Field crop: tomato
Growth stage: 2
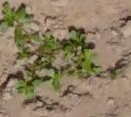
Species: portulaca